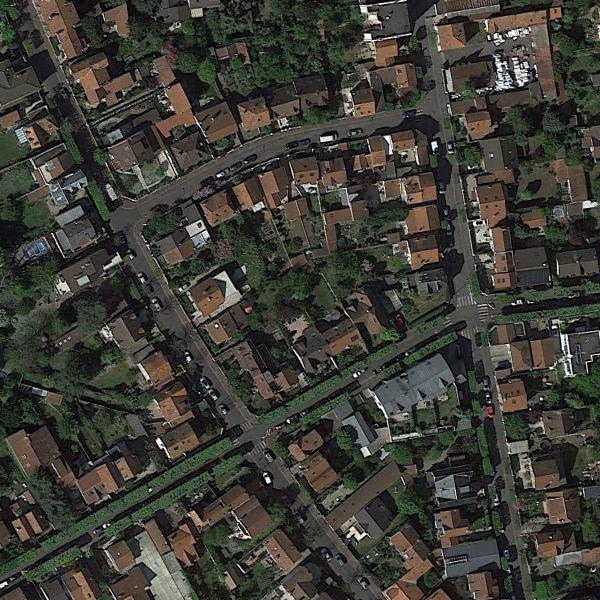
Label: DenseResidential